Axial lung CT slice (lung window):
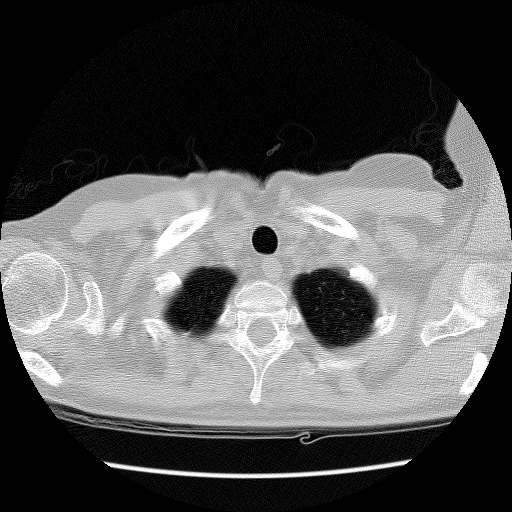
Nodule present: no